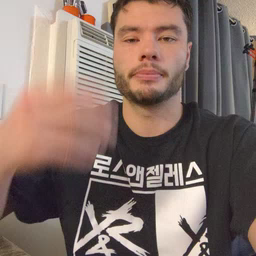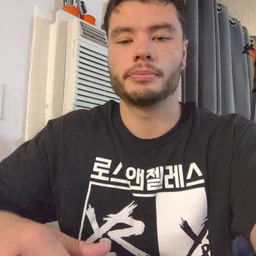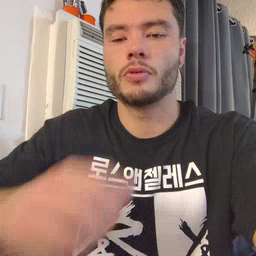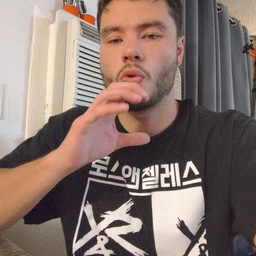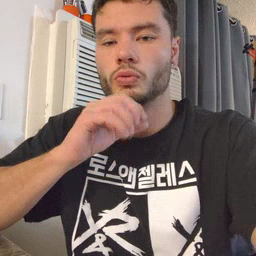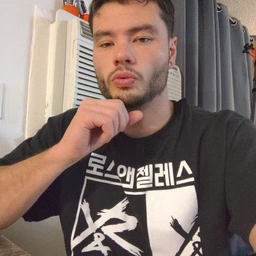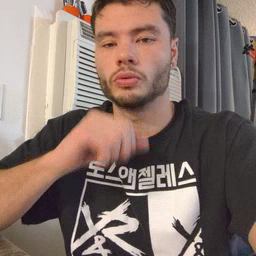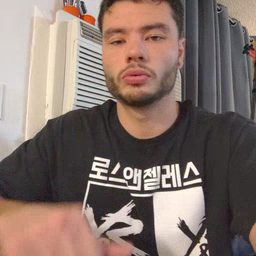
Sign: orange